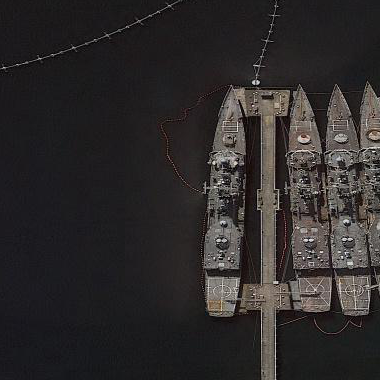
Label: destroyer